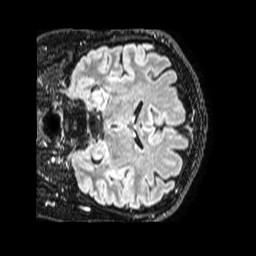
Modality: FLAIR
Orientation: coronal
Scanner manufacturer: philips
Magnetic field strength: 1.5 T
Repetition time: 4.8 s
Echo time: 0.3363 s